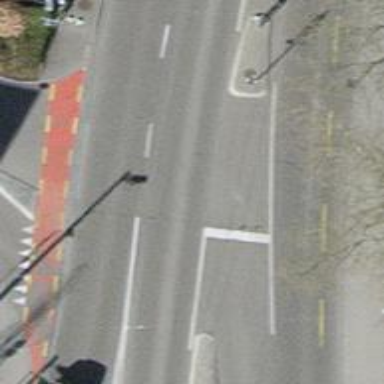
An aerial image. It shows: Road with traffic signals.